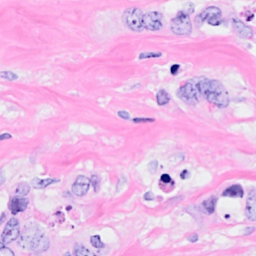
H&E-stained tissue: Breast